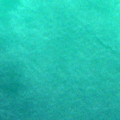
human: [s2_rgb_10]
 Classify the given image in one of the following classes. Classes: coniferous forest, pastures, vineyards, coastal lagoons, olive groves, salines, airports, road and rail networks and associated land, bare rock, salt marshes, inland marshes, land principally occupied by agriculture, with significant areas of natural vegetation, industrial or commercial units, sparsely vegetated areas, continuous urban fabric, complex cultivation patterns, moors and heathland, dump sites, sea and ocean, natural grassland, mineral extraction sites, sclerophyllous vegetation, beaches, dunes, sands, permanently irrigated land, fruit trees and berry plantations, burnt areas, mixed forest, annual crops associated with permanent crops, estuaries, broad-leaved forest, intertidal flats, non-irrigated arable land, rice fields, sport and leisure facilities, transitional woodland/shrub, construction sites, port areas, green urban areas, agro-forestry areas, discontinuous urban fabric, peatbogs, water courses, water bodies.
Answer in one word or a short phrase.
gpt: sea and ocean